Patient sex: F
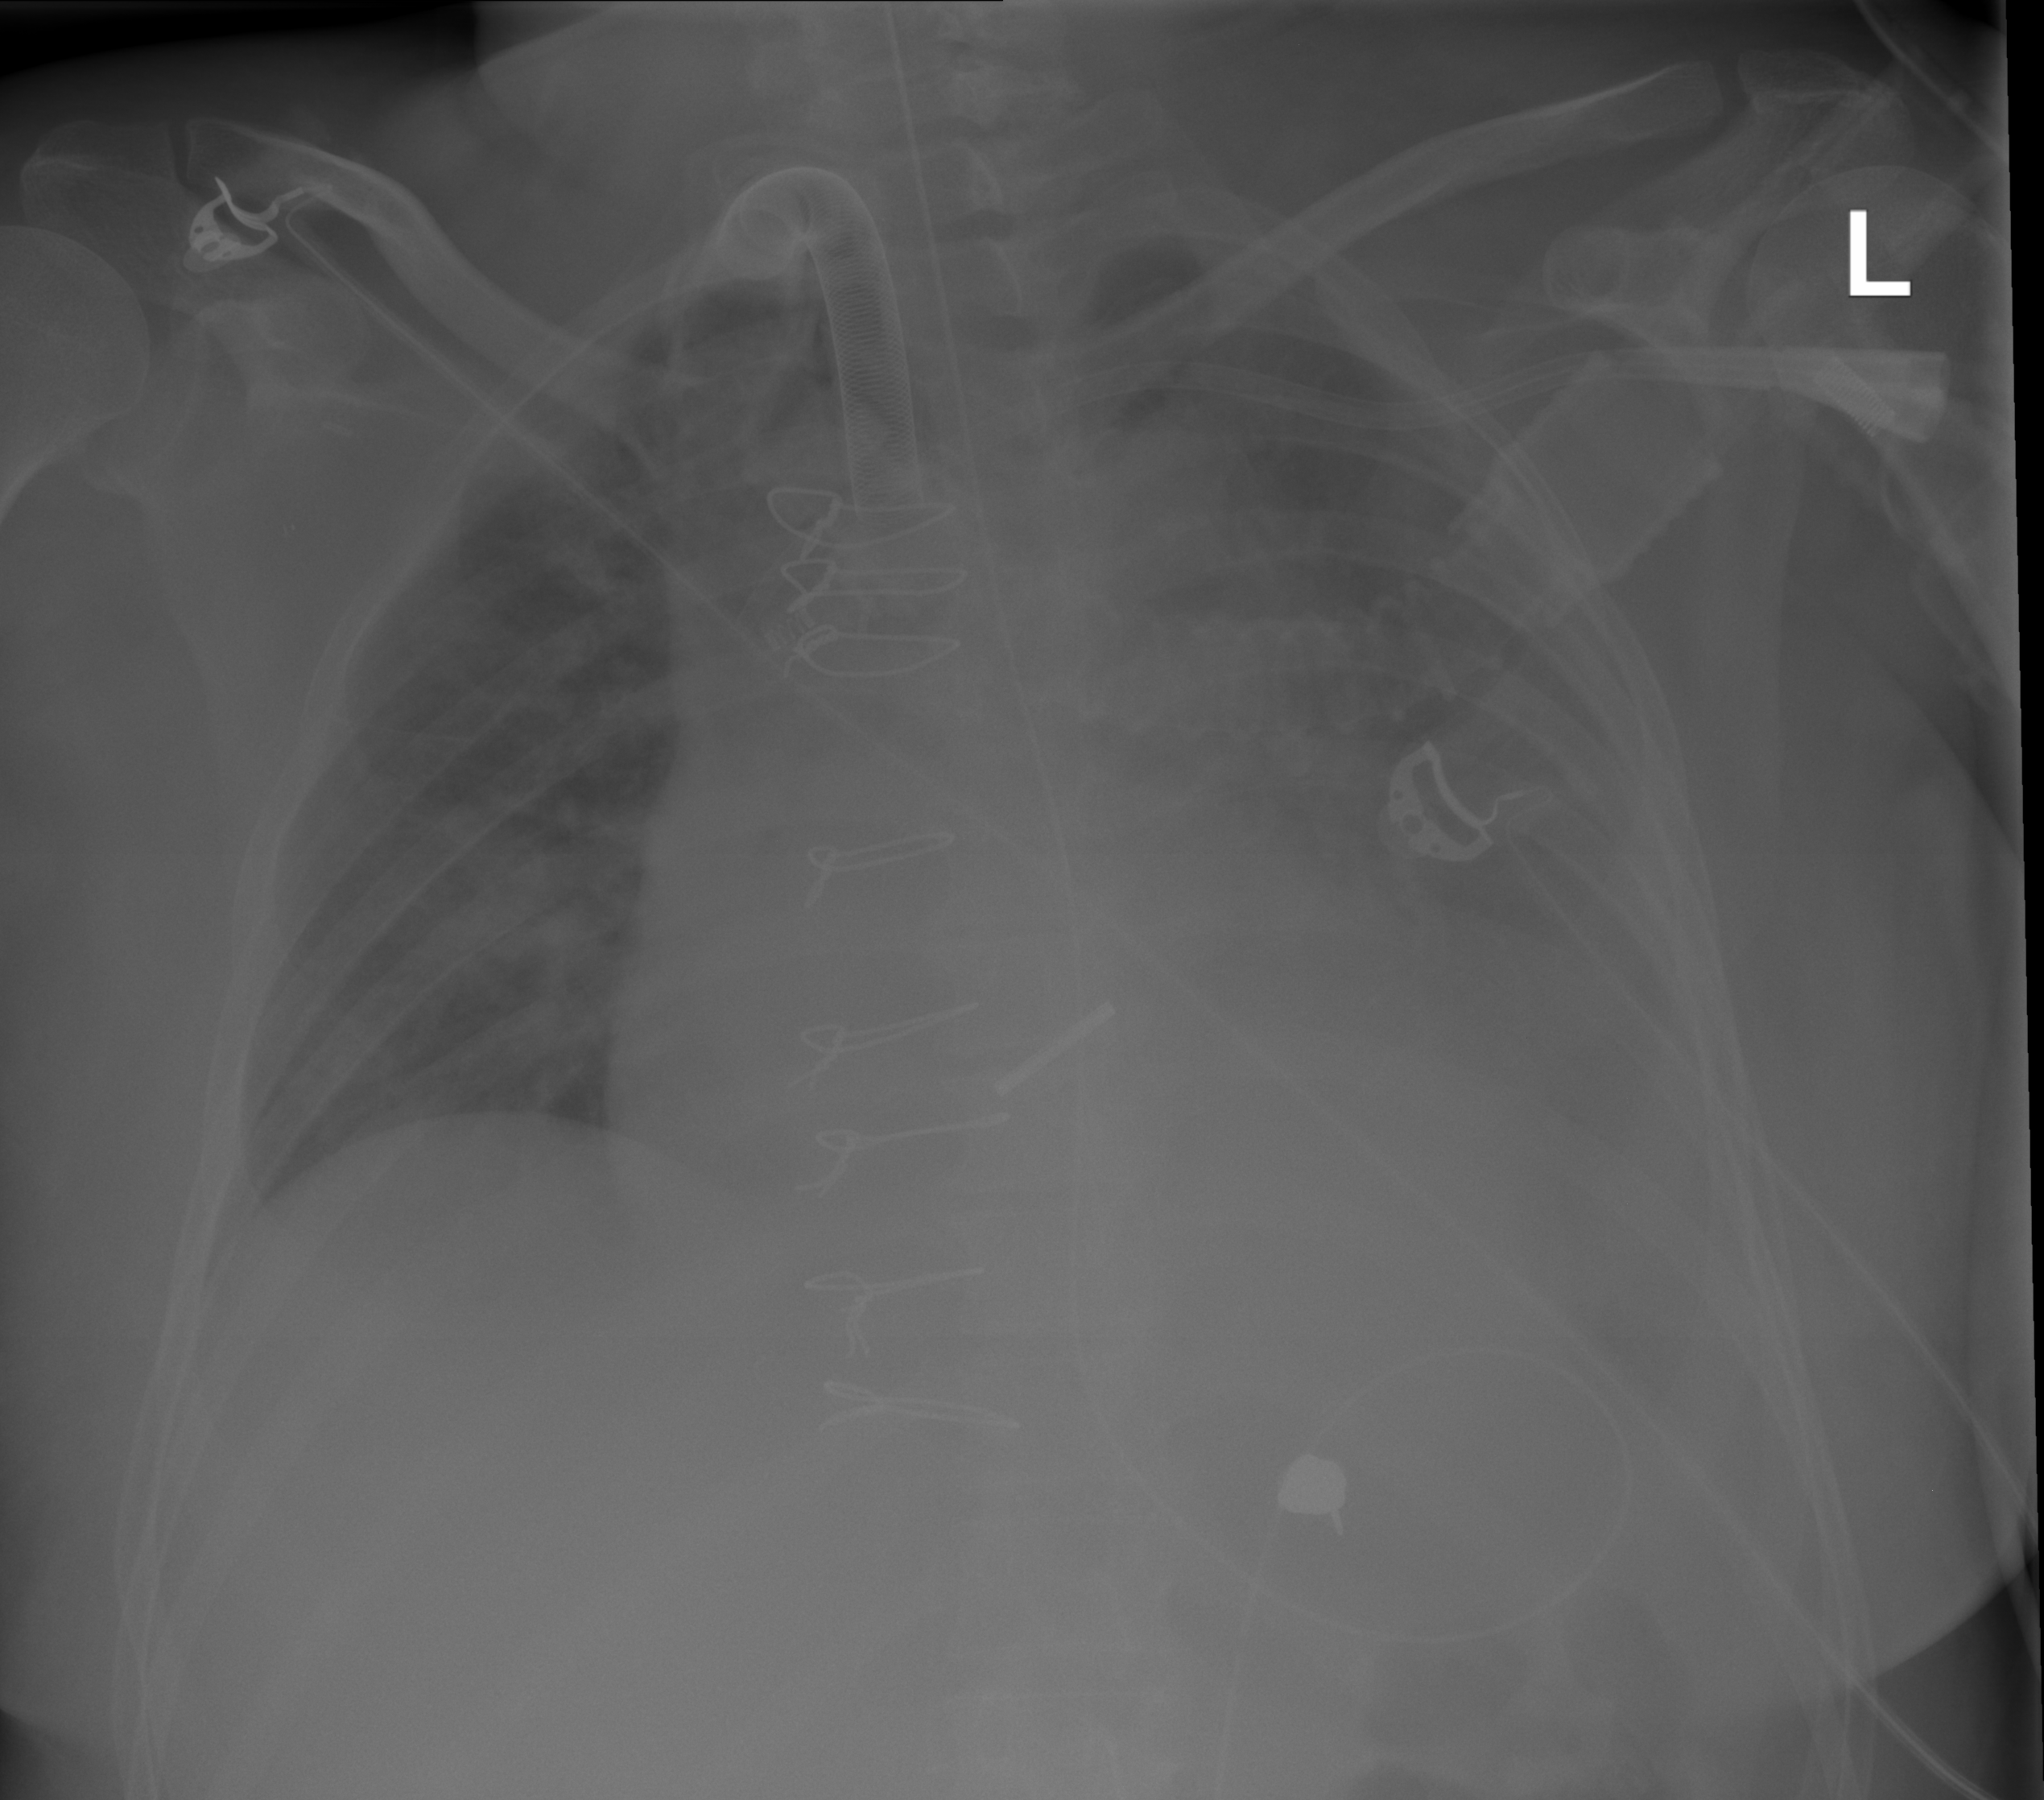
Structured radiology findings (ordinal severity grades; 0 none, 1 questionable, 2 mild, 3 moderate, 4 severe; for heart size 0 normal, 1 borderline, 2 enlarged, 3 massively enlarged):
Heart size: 2
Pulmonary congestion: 2
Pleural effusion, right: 0
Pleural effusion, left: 3
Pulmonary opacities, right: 0
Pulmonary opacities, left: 0
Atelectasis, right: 0
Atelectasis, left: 1